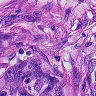
Metastatic tissue present: yes